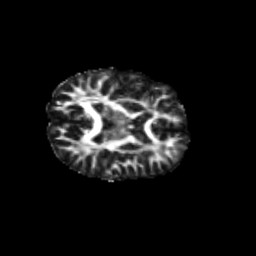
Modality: FA
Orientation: axial
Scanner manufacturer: siemens
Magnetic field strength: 3 T
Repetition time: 9.2 s
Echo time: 0.084 s